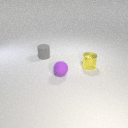
small purple rubber sphere in front of small gray rubber cylinder